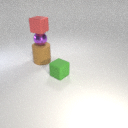
small red rubber cube above small purple metal sphere